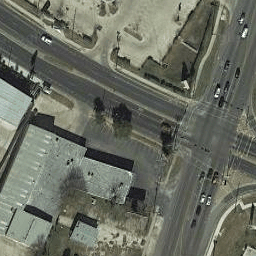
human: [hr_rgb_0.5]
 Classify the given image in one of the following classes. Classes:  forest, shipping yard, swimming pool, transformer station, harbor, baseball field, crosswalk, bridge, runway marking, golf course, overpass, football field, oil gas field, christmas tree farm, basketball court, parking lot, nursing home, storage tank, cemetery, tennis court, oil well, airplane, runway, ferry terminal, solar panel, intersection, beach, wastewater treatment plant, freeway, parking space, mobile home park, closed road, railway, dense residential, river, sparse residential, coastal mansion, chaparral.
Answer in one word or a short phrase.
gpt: intersection